Field crop: maize
Growth stage: 2
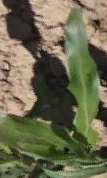
Species: maize